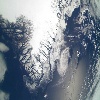
Label: cloud